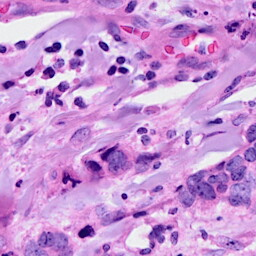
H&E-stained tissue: Breast